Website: walmart
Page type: billing-address
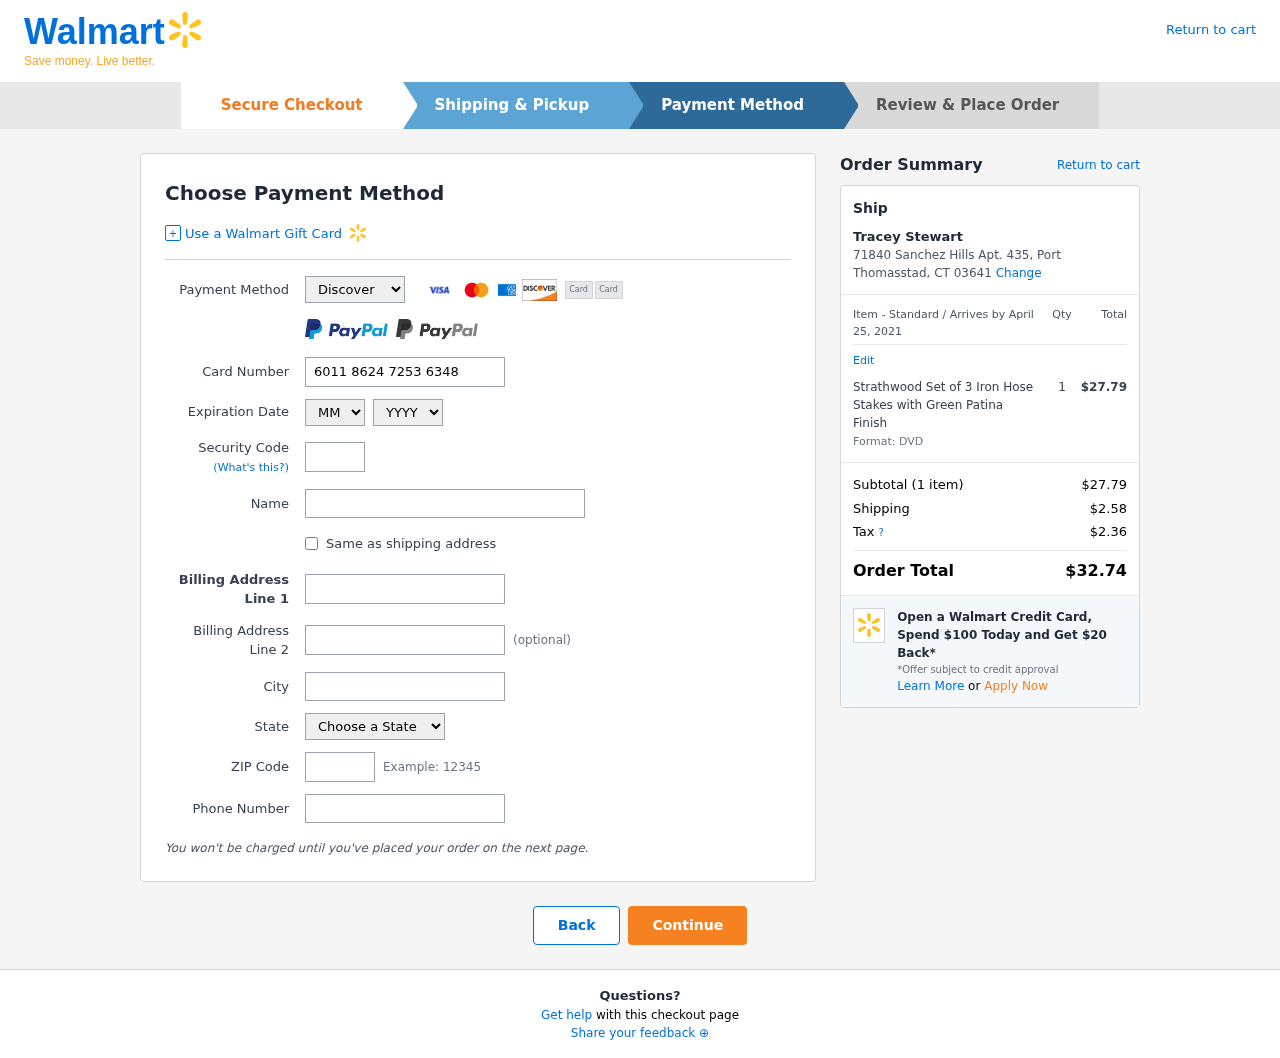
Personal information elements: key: PII_CARD_CVV
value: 709
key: PII_CARD_EXPIRY_MONTH
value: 07
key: PII_CARD_EXPIRY_YEAR
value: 30
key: PII_CARD_NUMBER
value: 6011 8624 7253 6348
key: PII_CARD_TYPE
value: Discover
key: PII_CITY
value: Port Thomasstad
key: PII_CITY_STATE_ZIP
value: Port Thomasstad, CT 03641
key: PII_FULLNAME
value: Tracey Stewart
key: PII_PHONE
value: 8509777254
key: PII_POSTCODE
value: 03641
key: PII_STATE
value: Connecticut
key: PII_STREET
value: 71840 Sanchez Hills Apt. 435
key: PII_FULLNAME2
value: Tracey Stewart
Product elements: key: PRODUCT1_NAME
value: Strathwood Set of 3 Iron Hose Stakes with Green Patina Finish
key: PRODUCT1_PRICE
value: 27.79
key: PRODUCT1_QUANTITY
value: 1
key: PRODUCT1_DESC
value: Format: DVD
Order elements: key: ORDER_DELIVERY_DATE
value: April 25, 2021
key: ORDER_NUM_ITEMS
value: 1
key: ORDER_SUBTOTAL
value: $27.79
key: ORDER_SHIPPING_COST
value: $2.58
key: ORDER_TAX
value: $2.36
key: ORDER_TOTAL
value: $32.74